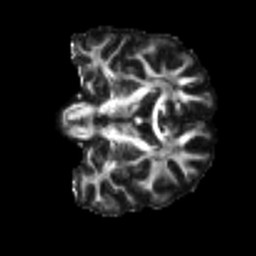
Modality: FA
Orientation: coronal
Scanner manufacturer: siemens
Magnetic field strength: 3 T
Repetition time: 4 s
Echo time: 0.0594 s